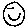
Label: smiley face